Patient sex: M
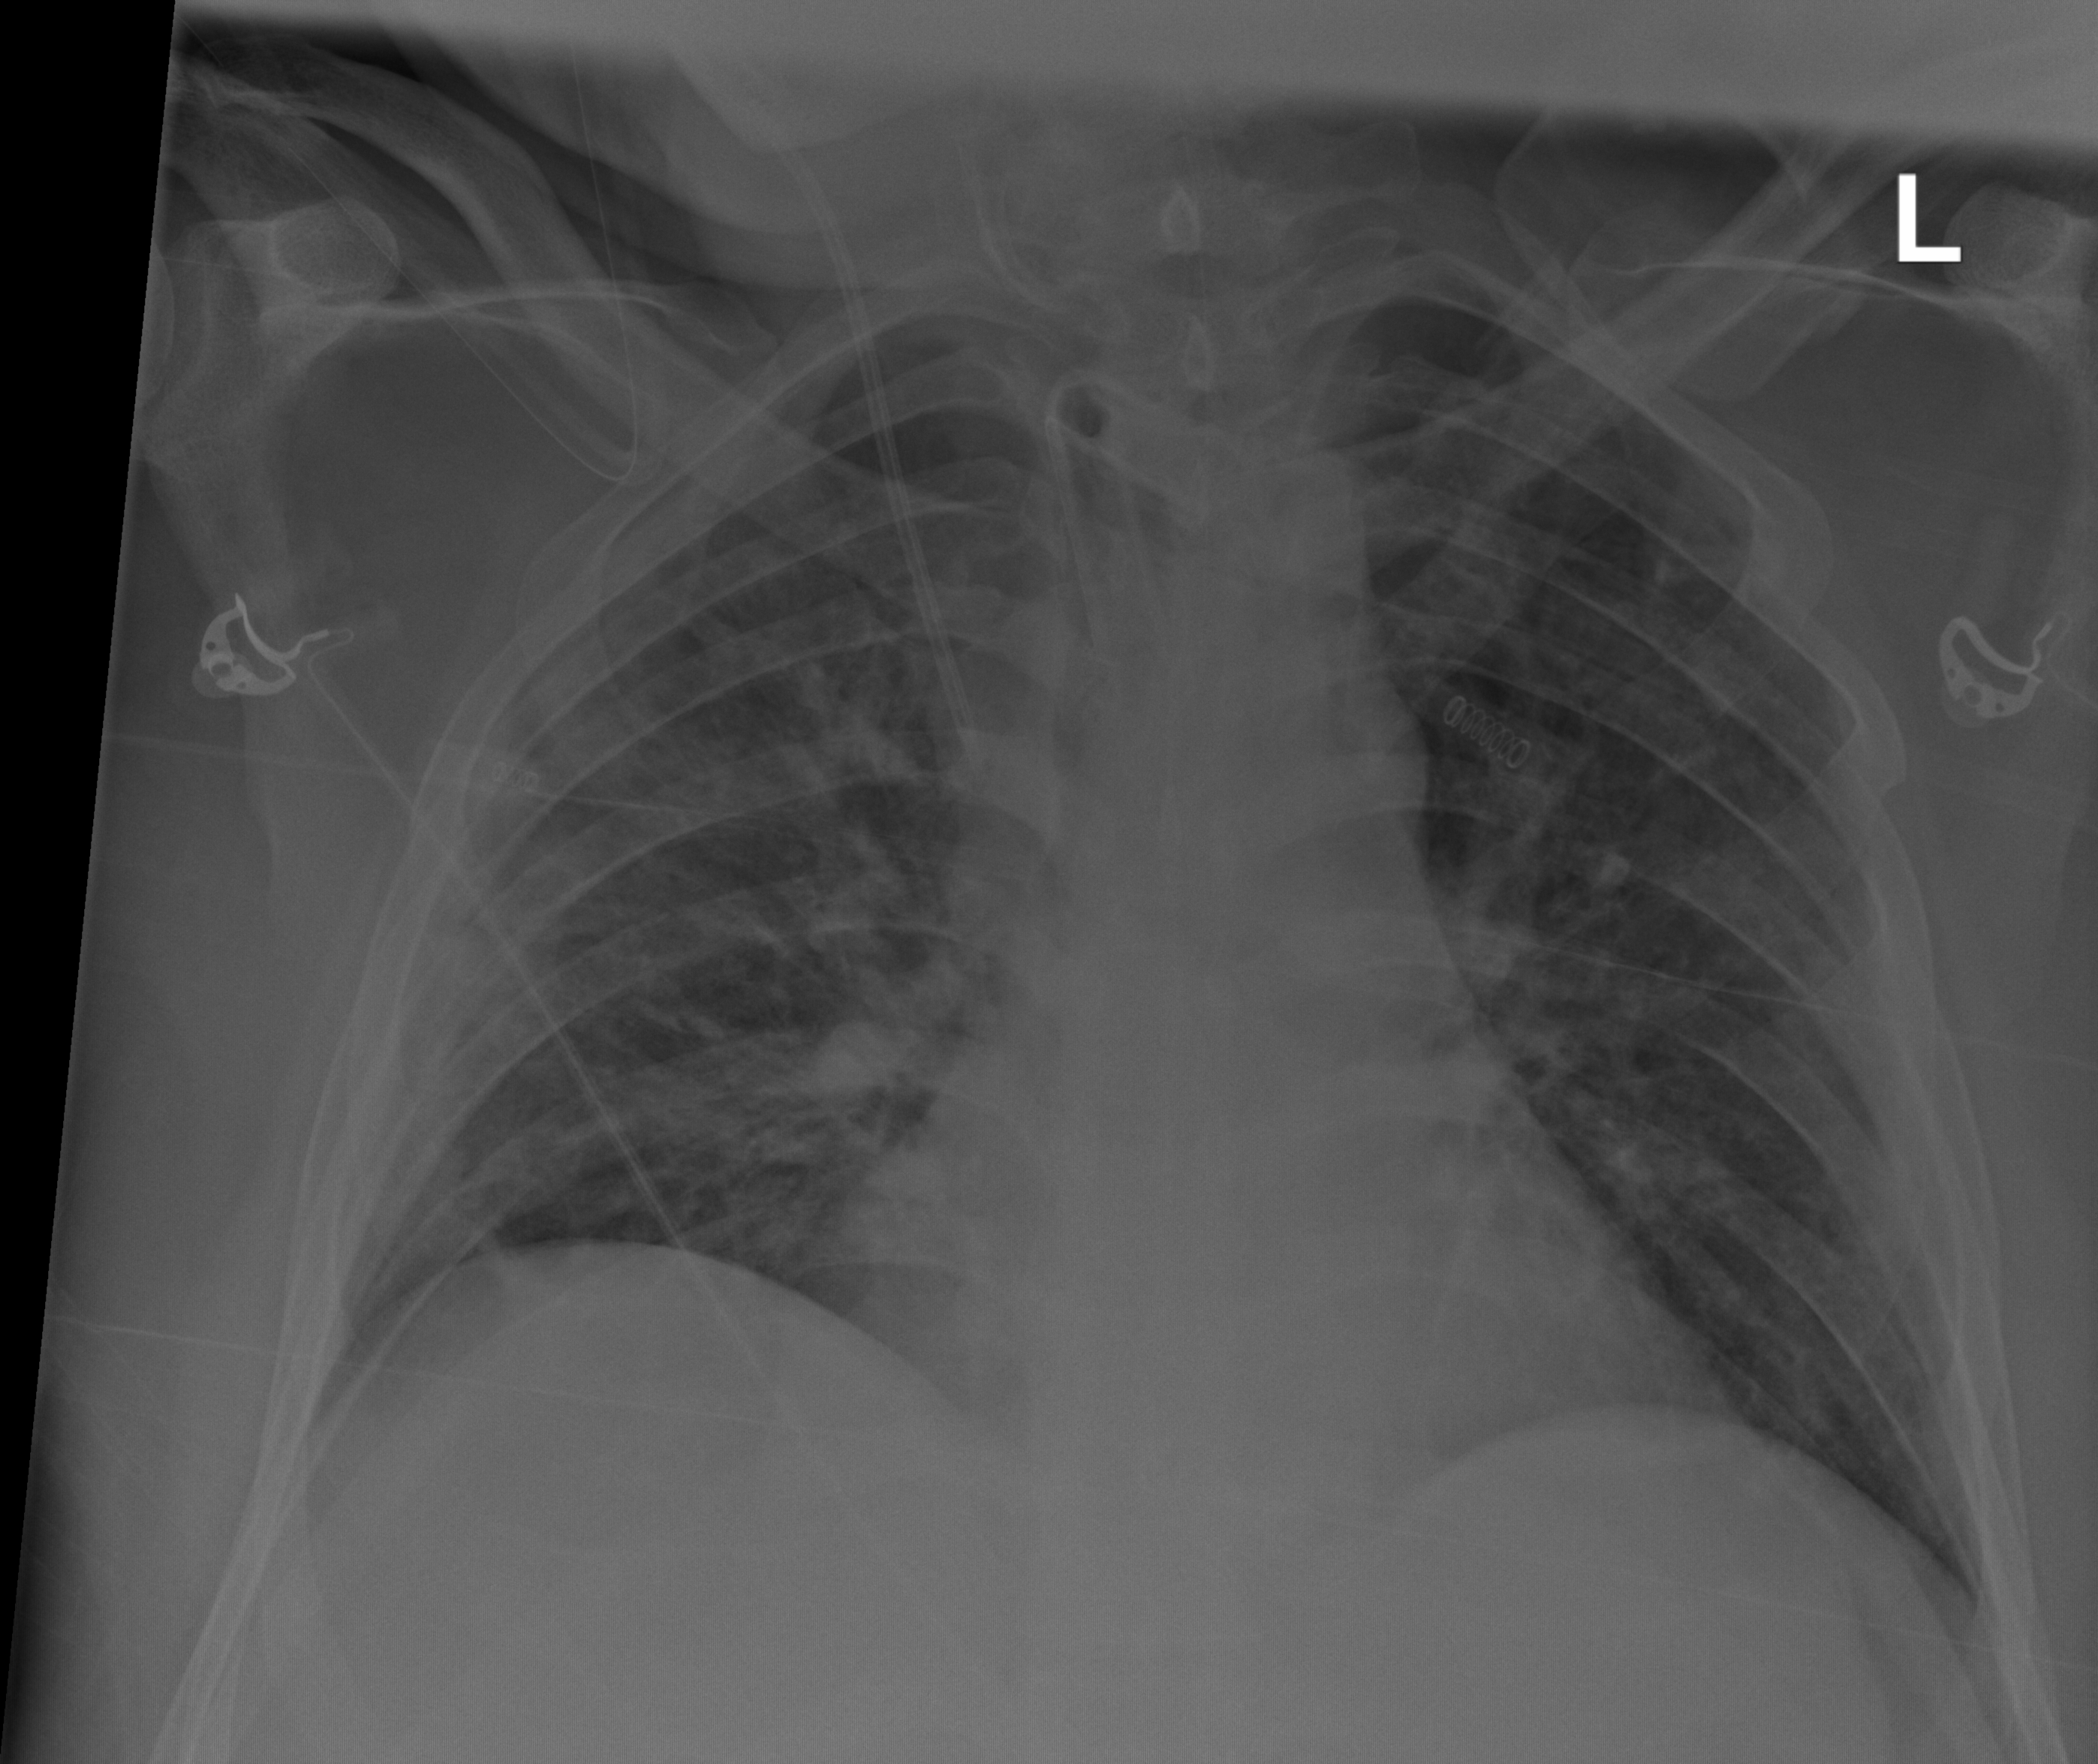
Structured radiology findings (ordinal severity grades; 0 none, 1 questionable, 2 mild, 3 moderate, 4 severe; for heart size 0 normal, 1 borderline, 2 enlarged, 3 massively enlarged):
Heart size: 2
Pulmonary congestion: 0
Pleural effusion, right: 0
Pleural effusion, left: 0
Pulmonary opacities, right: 3
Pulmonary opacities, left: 2
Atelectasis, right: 3
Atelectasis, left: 2